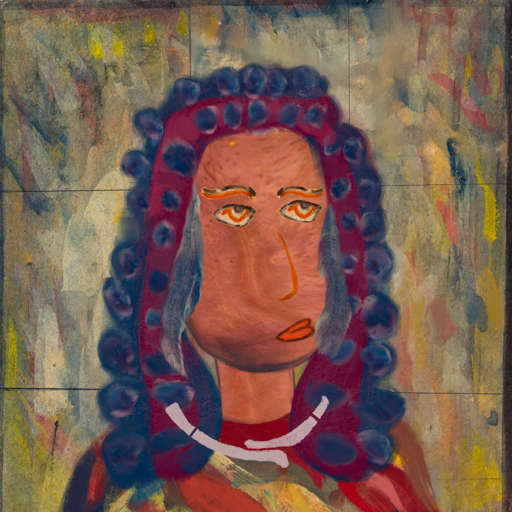
Background: GypsyMother, Head And Neck Side: Mother_And_Son_Mother, Face Side: Experience, Bust: Mother_And_Son_Son, Hair Side: Hill_Girl, Head Accessory: Blank, Second Necklace: Blank, Necklace: Hypocrite_2, Baby: Blank